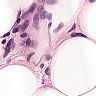
Metastatic tissue present: yes